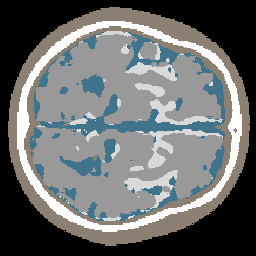
Label: no_lesion